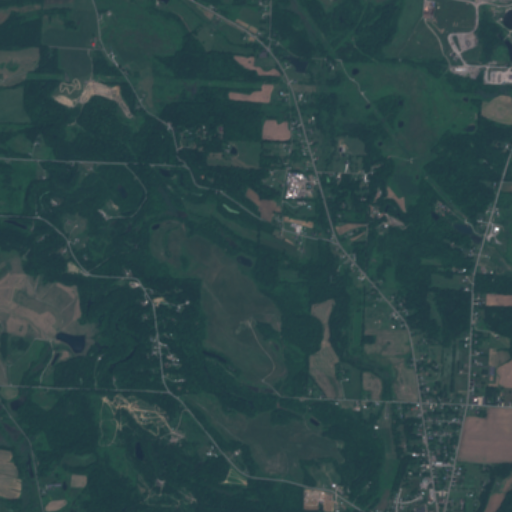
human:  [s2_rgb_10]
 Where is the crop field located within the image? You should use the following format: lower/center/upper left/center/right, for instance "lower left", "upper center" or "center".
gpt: The crop field is located in the lower right of the image.
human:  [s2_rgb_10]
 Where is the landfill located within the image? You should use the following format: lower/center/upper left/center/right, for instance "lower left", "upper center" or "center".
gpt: There is no landfill in the image.